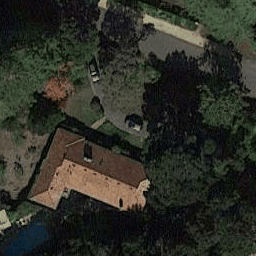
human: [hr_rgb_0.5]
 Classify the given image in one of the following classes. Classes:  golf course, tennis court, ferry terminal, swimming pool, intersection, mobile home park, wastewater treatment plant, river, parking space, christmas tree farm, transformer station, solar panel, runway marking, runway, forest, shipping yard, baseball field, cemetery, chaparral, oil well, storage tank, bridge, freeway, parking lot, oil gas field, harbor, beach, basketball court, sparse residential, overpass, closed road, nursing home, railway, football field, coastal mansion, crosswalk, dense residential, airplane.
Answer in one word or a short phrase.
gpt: sparse residential